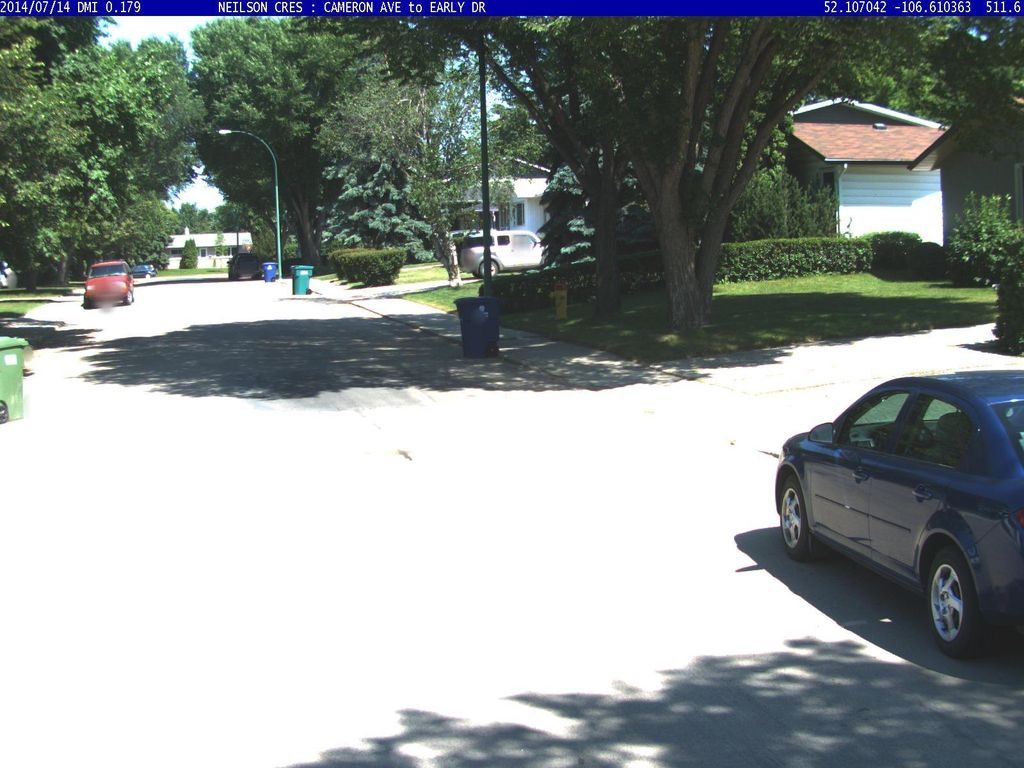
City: saskatoon